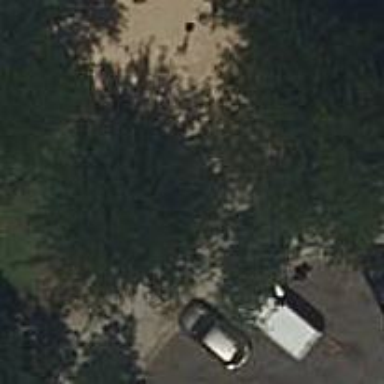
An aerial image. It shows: Footway covered with sand.